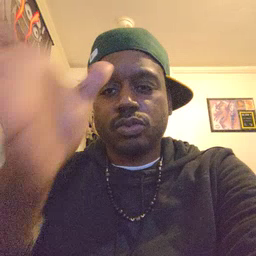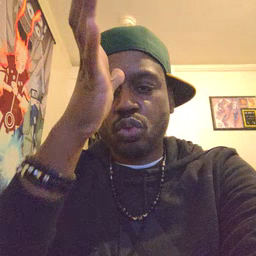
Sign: grandpa